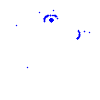
Particle: proton